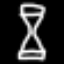
Label: hourglass